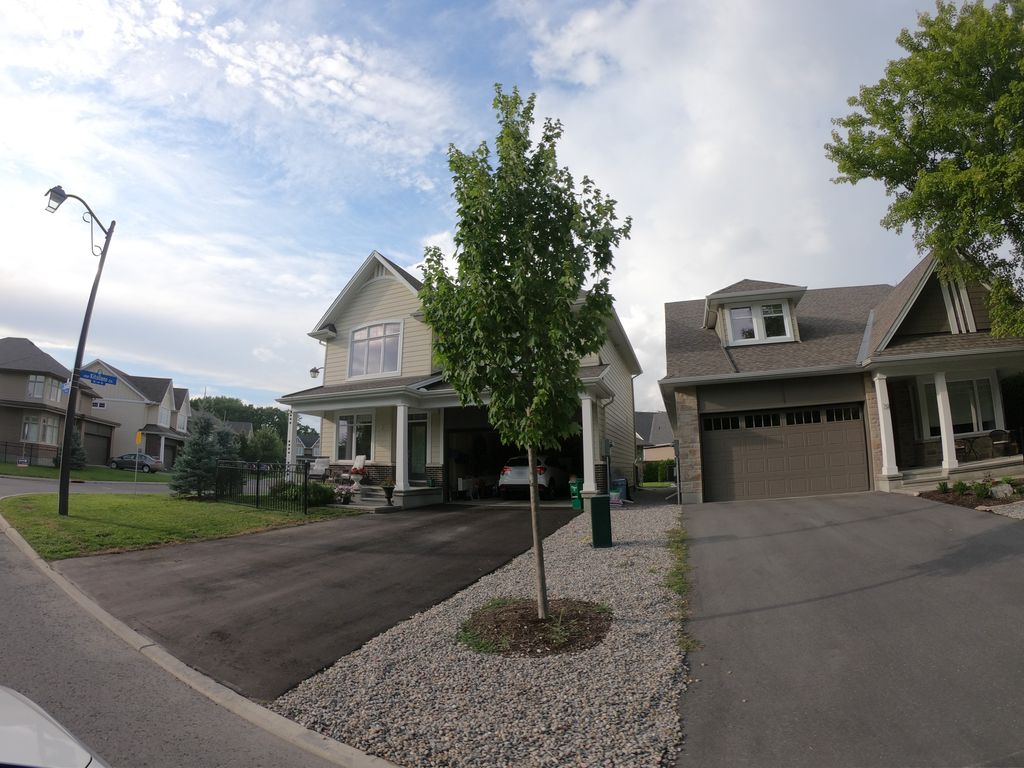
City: ottawa-gatineau